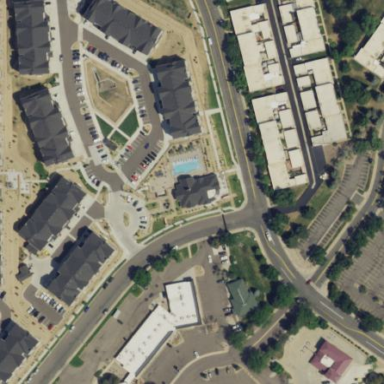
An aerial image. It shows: Residential area with apartments.